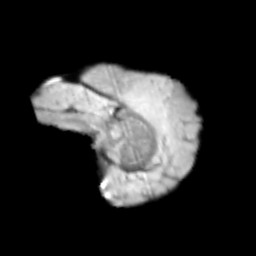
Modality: T2w
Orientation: sagittal
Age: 11
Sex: male
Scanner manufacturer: siemens
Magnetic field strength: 3 T
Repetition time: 3.8 s
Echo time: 0.07 s